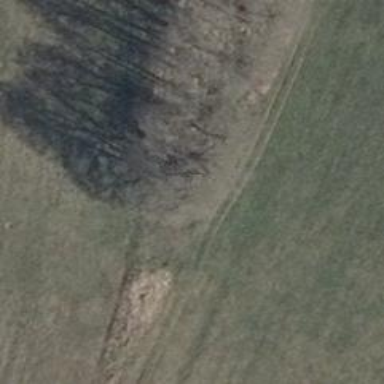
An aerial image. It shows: Row of trees in natural setting.